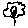
Label: flower